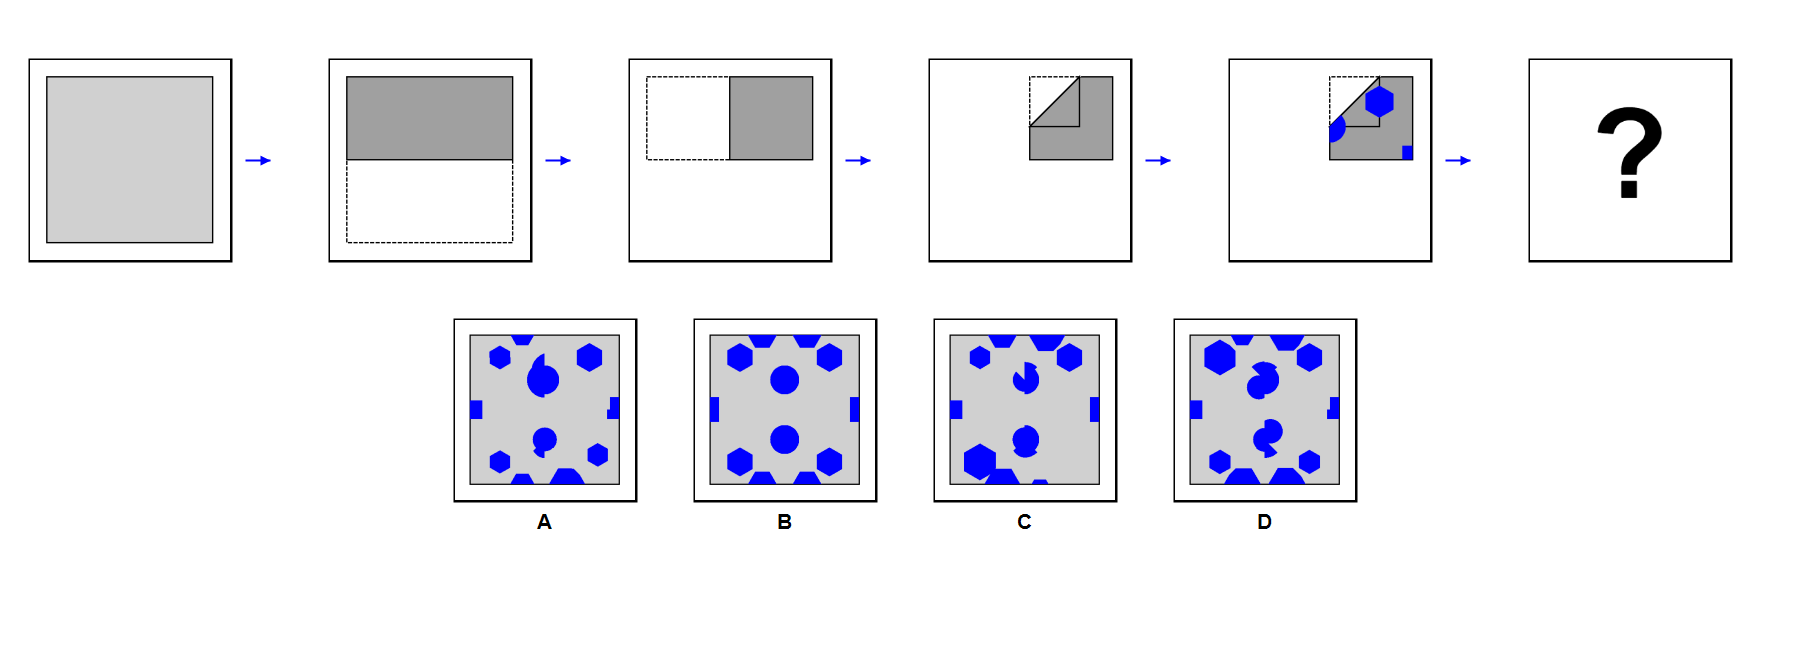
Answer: B